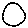
Label: circle